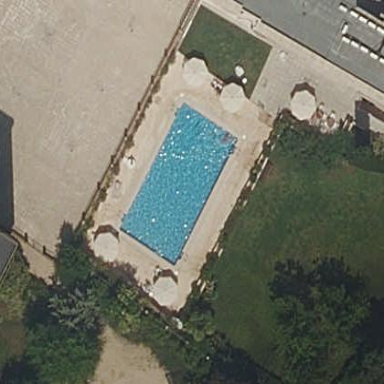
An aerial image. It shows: Swimming pool located in leisure land.